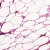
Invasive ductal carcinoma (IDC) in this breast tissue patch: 0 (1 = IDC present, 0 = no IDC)